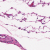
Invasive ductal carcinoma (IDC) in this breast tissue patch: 0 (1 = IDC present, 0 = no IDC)